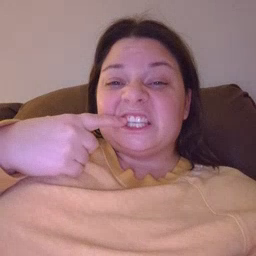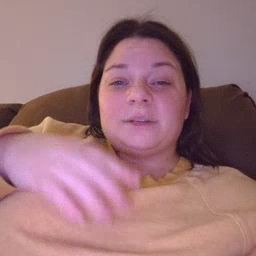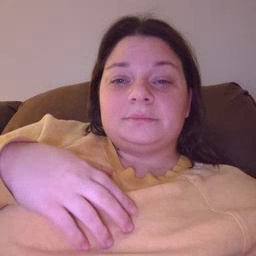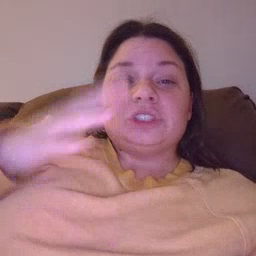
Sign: tooth